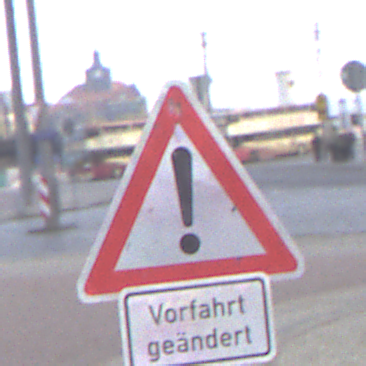
Verkehrszeichen: Gefahrenstelle
Zusatzzeichen unten: HinweisGeaenderteVorfahrtVerkehrsfuehrungVerkehrsregelung1
Umgebung: Outdoor, Urban
Tageszeit: MorningAfternoon
Wetter: PartlyCloudy
Licht: Natural
Jahreszeit: NotSpecified
Kontrast: LowContrast